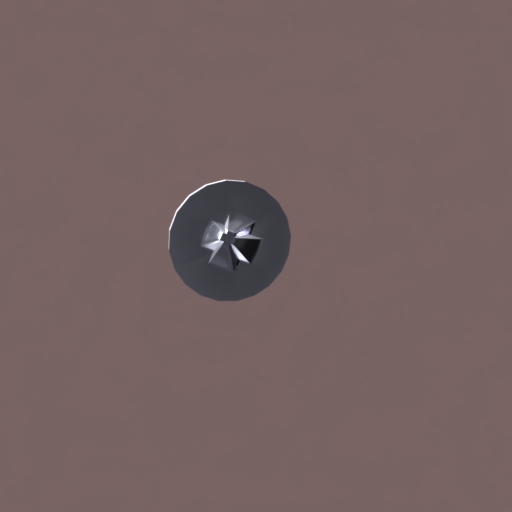
Label: screw